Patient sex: F
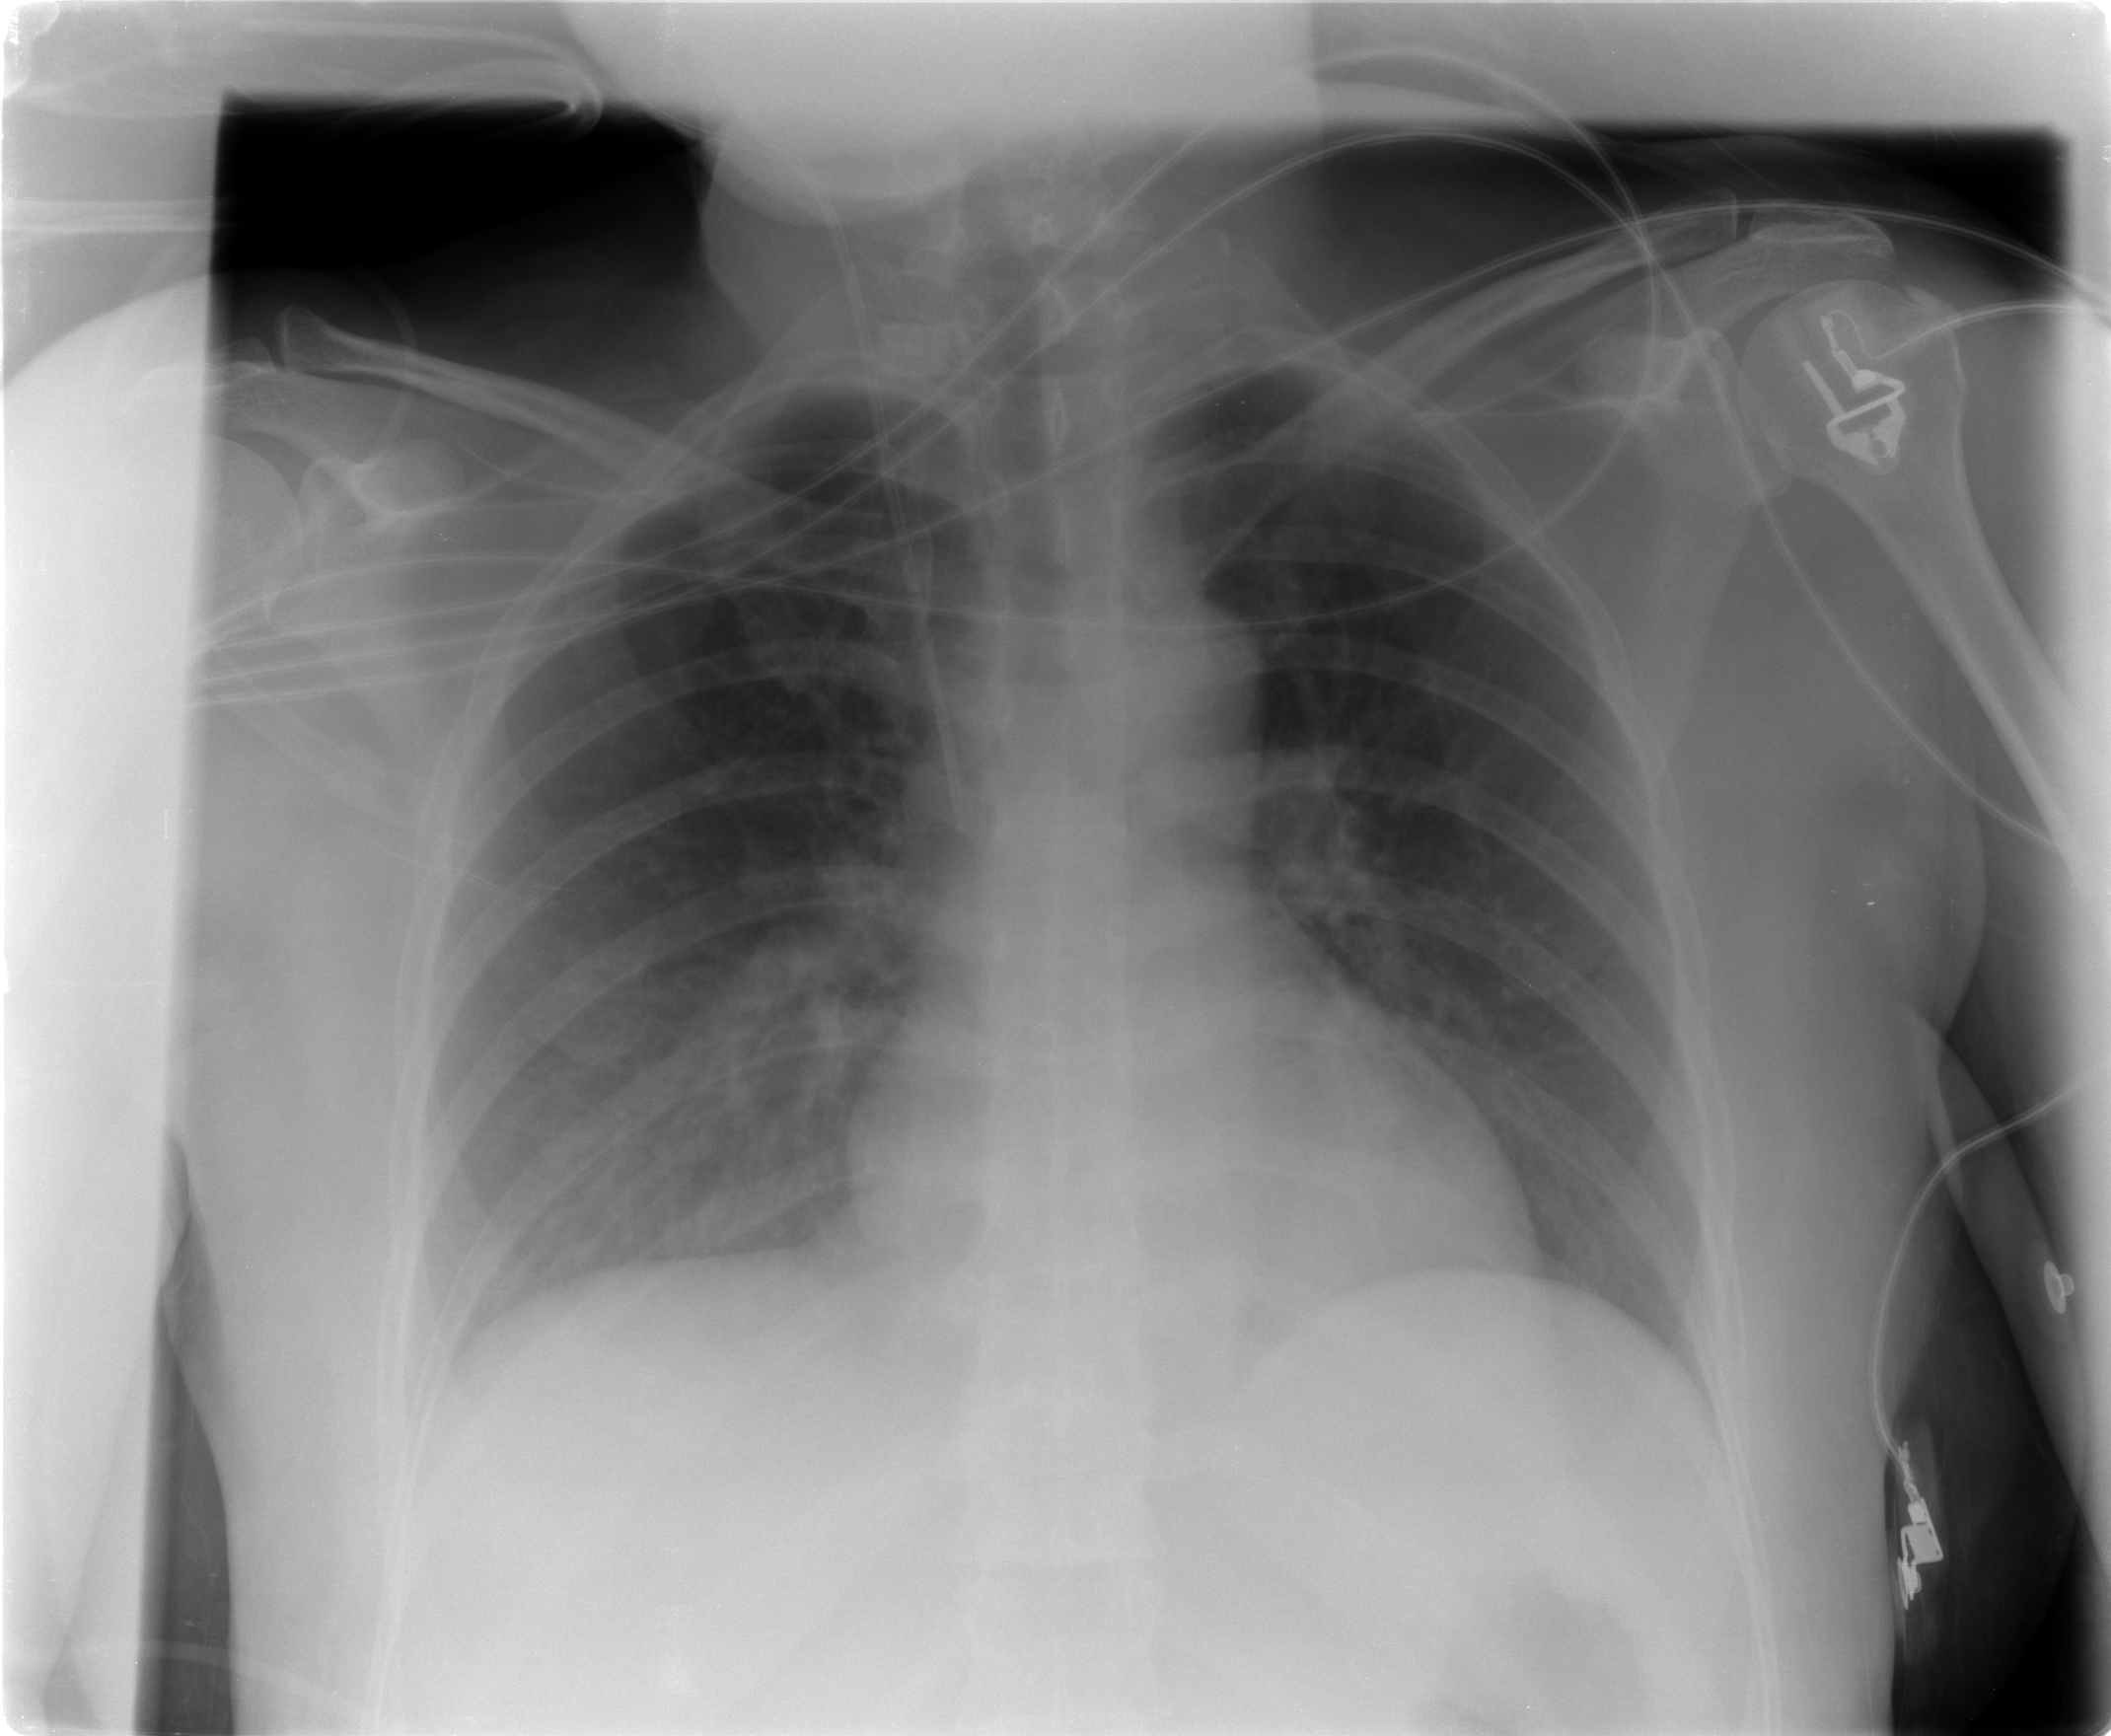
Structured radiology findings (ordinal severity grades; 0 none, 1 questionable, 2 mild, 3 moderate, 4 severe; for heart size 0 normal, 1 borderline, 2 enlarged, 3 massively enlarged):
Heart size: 0
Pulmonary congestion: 1
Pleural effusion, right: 0
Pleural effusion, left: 0
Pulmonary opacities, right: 1
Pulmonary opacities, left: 0
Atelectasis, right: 2
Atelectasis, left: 1